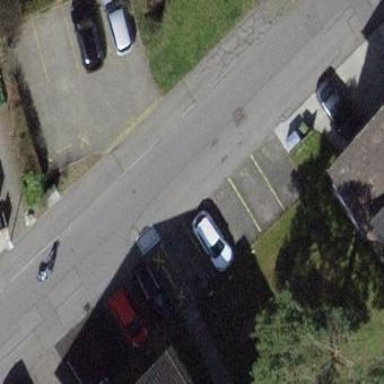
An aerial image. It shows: Street side parking area.